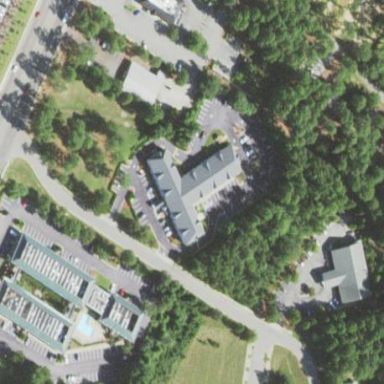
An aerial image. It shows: Hotel.